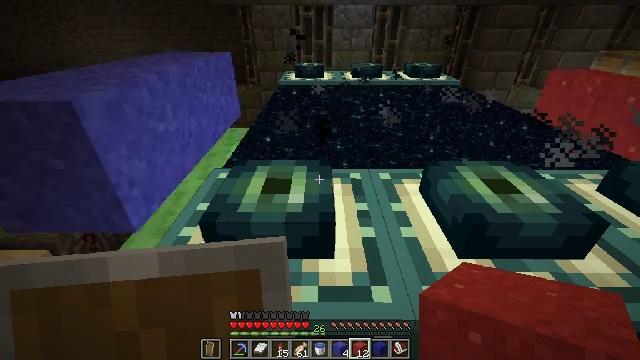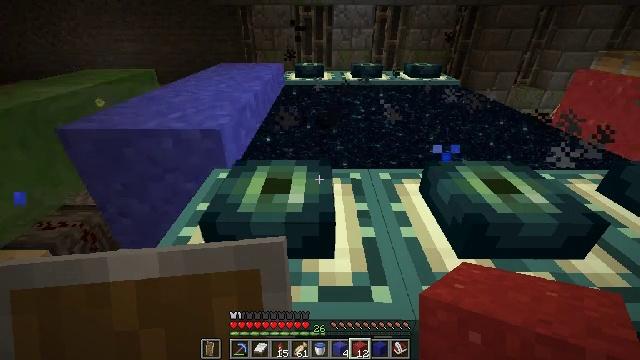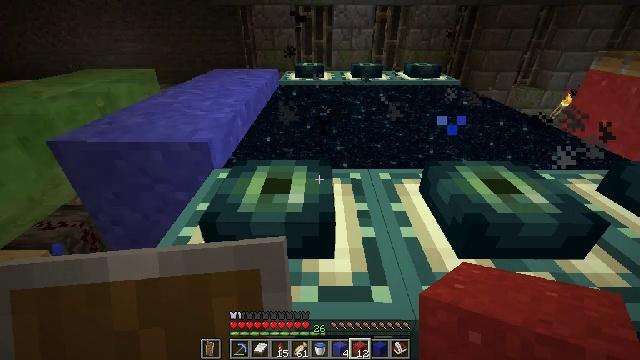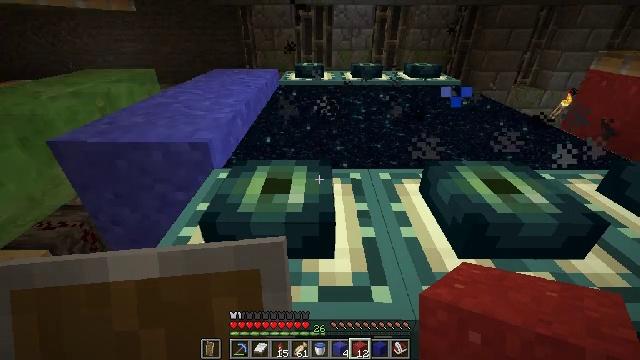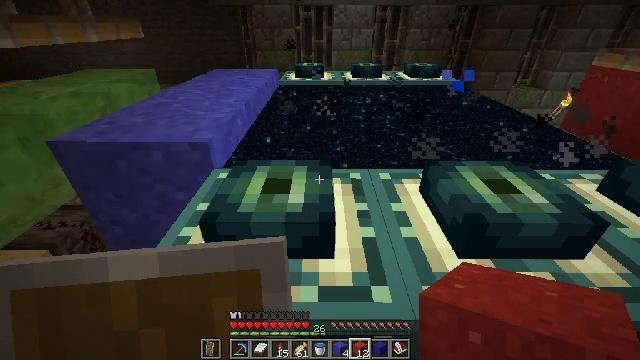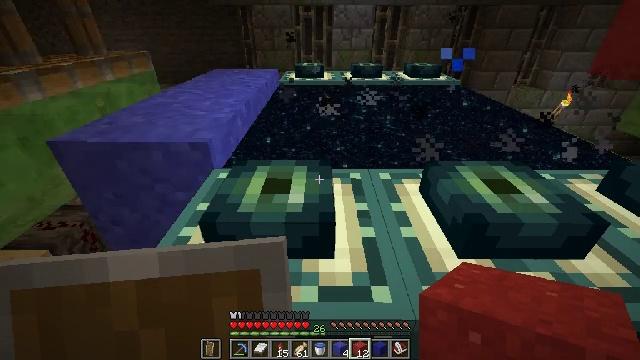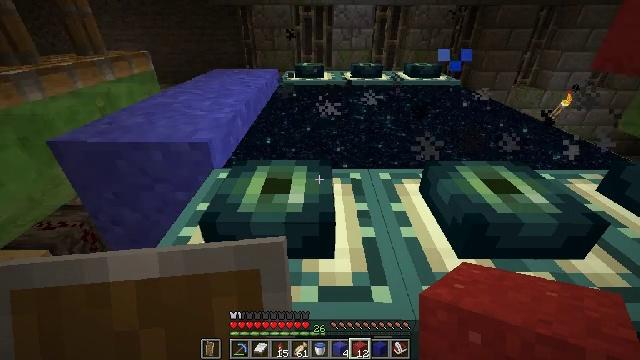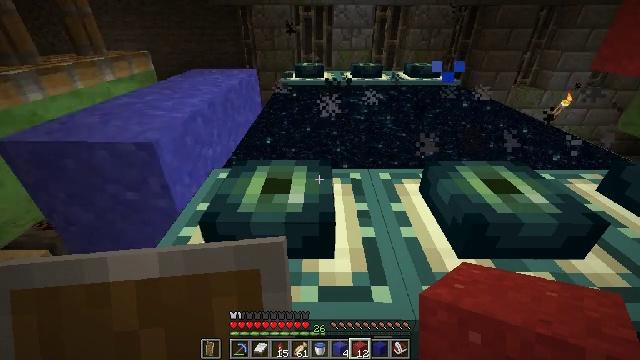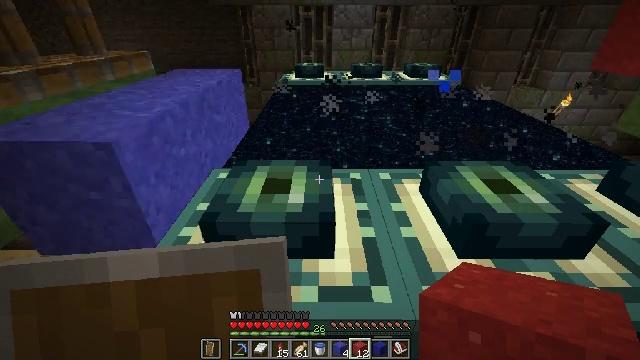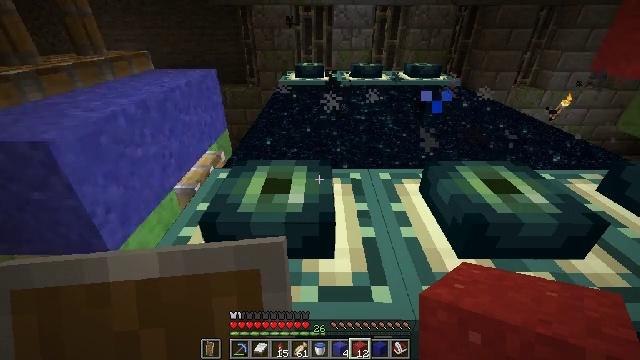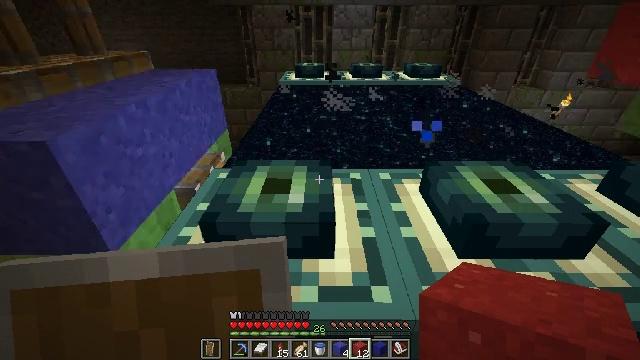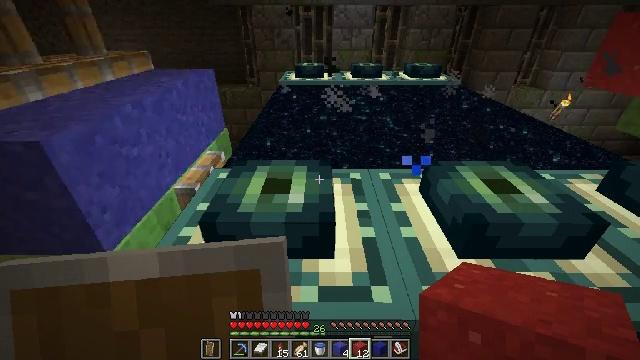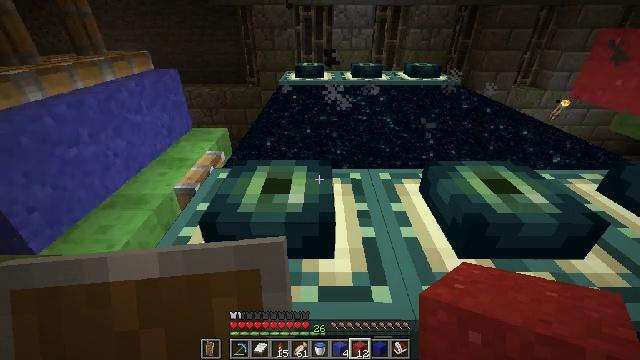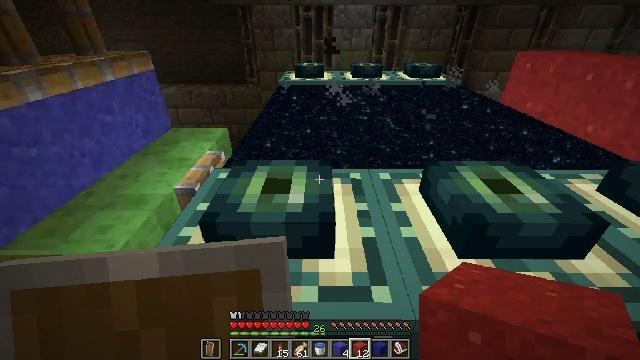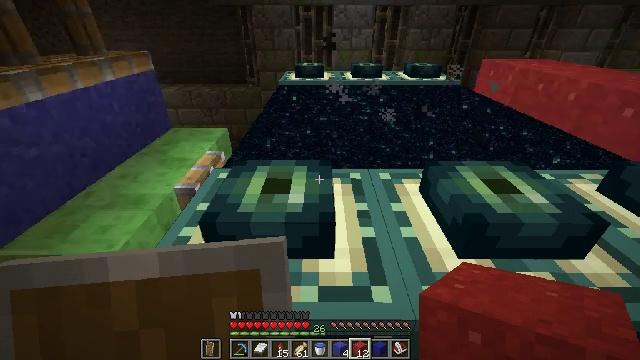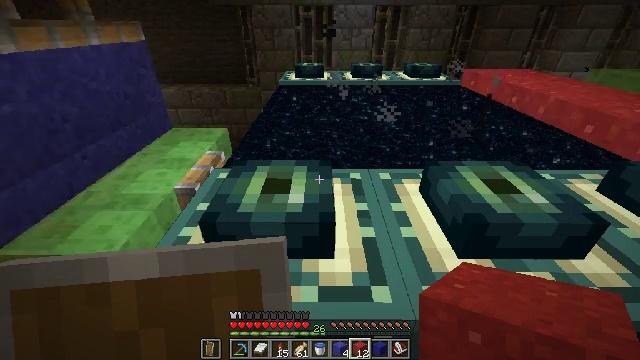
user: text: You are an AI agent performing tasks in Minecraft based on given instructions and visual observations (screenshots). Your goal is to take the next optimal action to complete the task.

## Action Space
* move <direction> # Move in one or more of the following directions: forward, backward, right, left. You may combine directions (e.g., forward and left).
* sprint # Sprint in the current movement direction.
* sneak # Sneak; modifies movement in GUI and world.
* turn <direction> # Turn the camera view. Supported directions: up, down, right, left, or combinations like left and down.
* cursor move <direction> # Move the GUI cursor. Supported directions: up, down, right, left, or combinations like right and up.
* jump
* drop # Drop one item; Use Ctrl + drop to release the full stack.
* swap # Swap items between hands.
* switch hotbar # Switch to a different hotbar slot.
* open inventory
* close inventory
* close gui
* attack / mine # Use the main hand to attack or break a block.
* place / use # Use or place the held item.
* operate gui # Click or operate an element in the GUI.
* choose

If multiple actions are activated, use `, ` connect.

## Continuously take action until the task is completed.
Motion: motion action
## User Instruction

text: Mine the red concrete powder block.
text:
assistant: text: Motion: no_op
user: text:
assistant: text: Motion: no_op
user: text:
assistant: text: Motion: no_op
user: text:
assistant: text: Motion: no_op
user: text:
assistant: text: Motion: no_op
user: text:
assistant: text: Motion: no_op
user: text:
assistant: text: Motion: no_op
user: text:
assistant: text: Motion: no_op
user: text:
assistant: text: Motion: no_op
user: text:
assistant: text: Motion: no_op
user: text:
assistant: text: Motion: no_op
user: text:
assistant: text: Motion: no_op
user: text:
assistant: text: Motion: no_op
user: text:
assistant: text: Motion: no_op
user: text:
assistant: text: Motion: no_op
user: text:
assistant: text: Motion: no_op
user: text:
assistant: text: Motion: no_op
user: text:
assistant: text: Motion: no_op
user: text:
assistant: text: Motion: no_op
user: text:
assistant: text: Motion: no_op
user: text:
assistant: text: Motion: no_op
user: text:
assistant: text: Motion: no_op
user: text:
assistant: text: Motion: no_op
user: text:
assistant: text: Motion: no_op
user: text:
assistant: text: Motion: no_op
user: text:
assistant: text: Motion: no_op
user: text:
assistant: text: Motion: no_op
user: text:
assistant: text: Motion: no_op
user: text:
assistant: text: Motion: no_op
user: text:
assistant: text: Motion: no_op